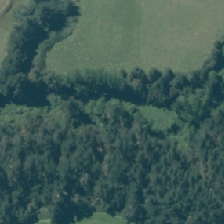
Land cover: deciduous_hardwood